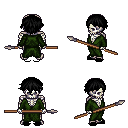
a pixel art fantasy rpg character, male body template, skeleton, green robe, magenta pants, black short bangs hairstyle, black slippers, spear, four views (front, back, left, right), 2x2 character sprite sheet, small pixel art, hard edges, no anti-aliasing